Field crop: tomato
Growth stage: 2
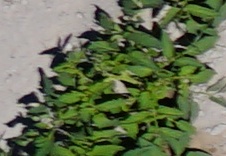
Species: tomato